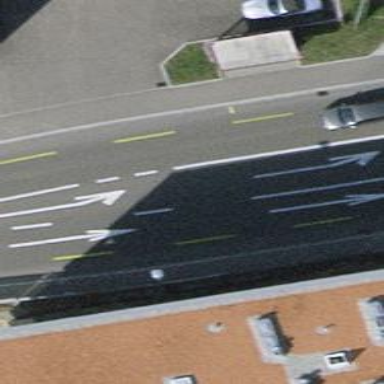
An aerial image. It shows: Asphalt road with primary highway designation. There is advisory cycle lane.